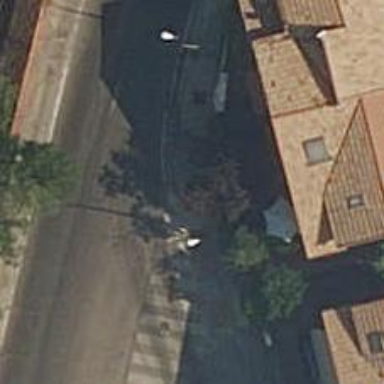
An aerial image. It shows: Uncontrolled road crossing.